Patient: sex F, age 41
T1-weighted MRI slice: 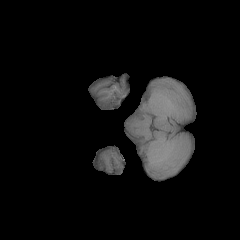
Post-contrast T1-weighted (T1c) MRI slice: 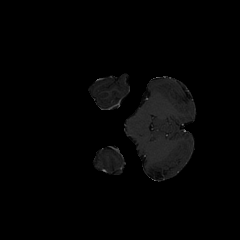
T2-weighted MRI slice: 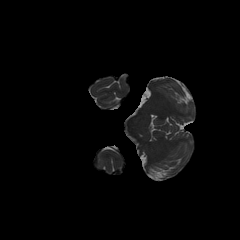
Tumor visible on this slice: no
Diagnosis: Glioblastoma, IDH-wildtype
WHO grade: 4